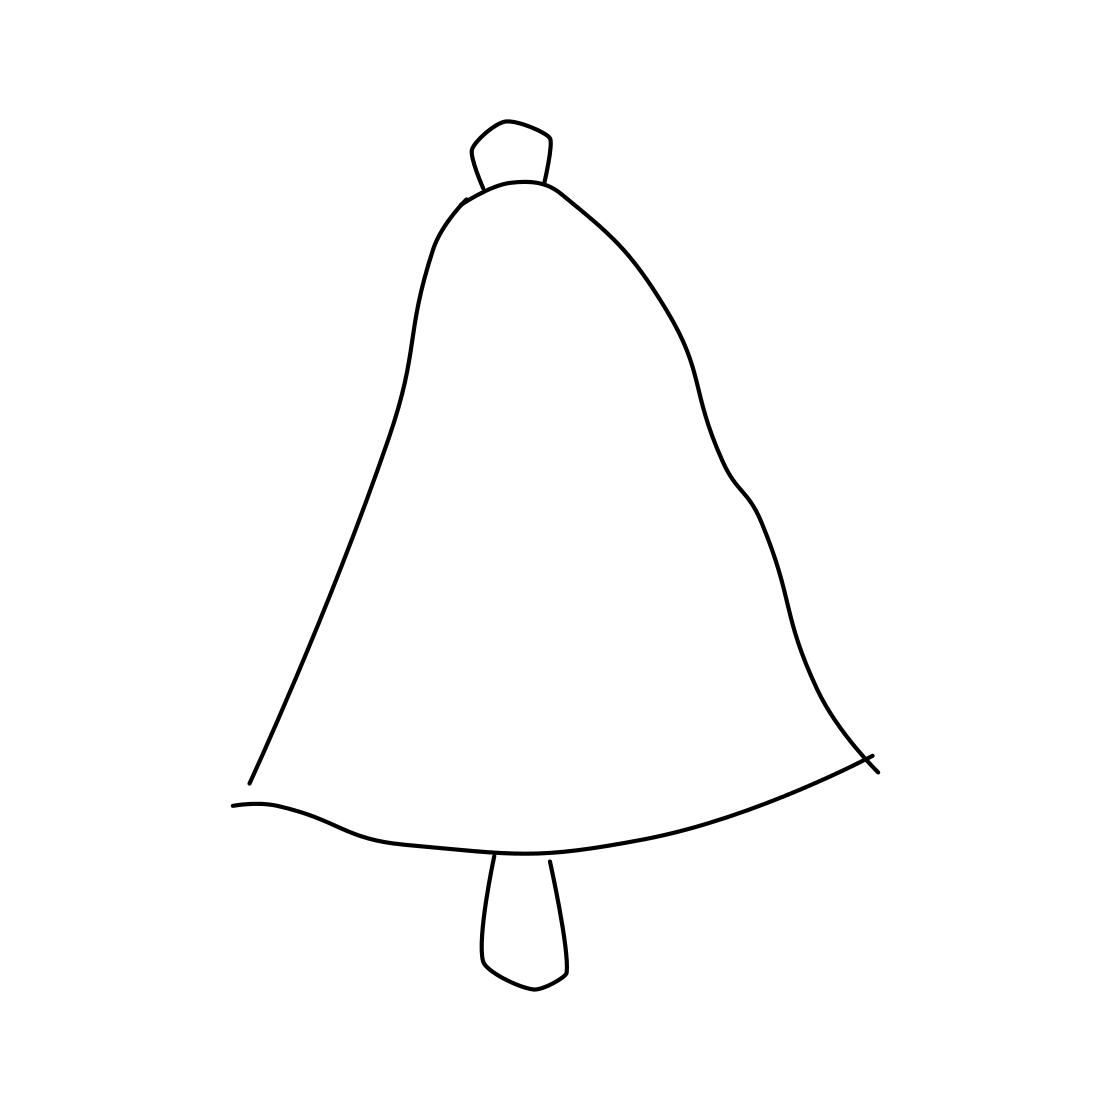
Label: bell